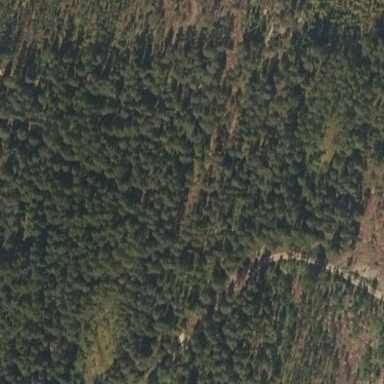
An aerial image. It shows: Evergreen needle-leaved woodland.